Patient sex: M
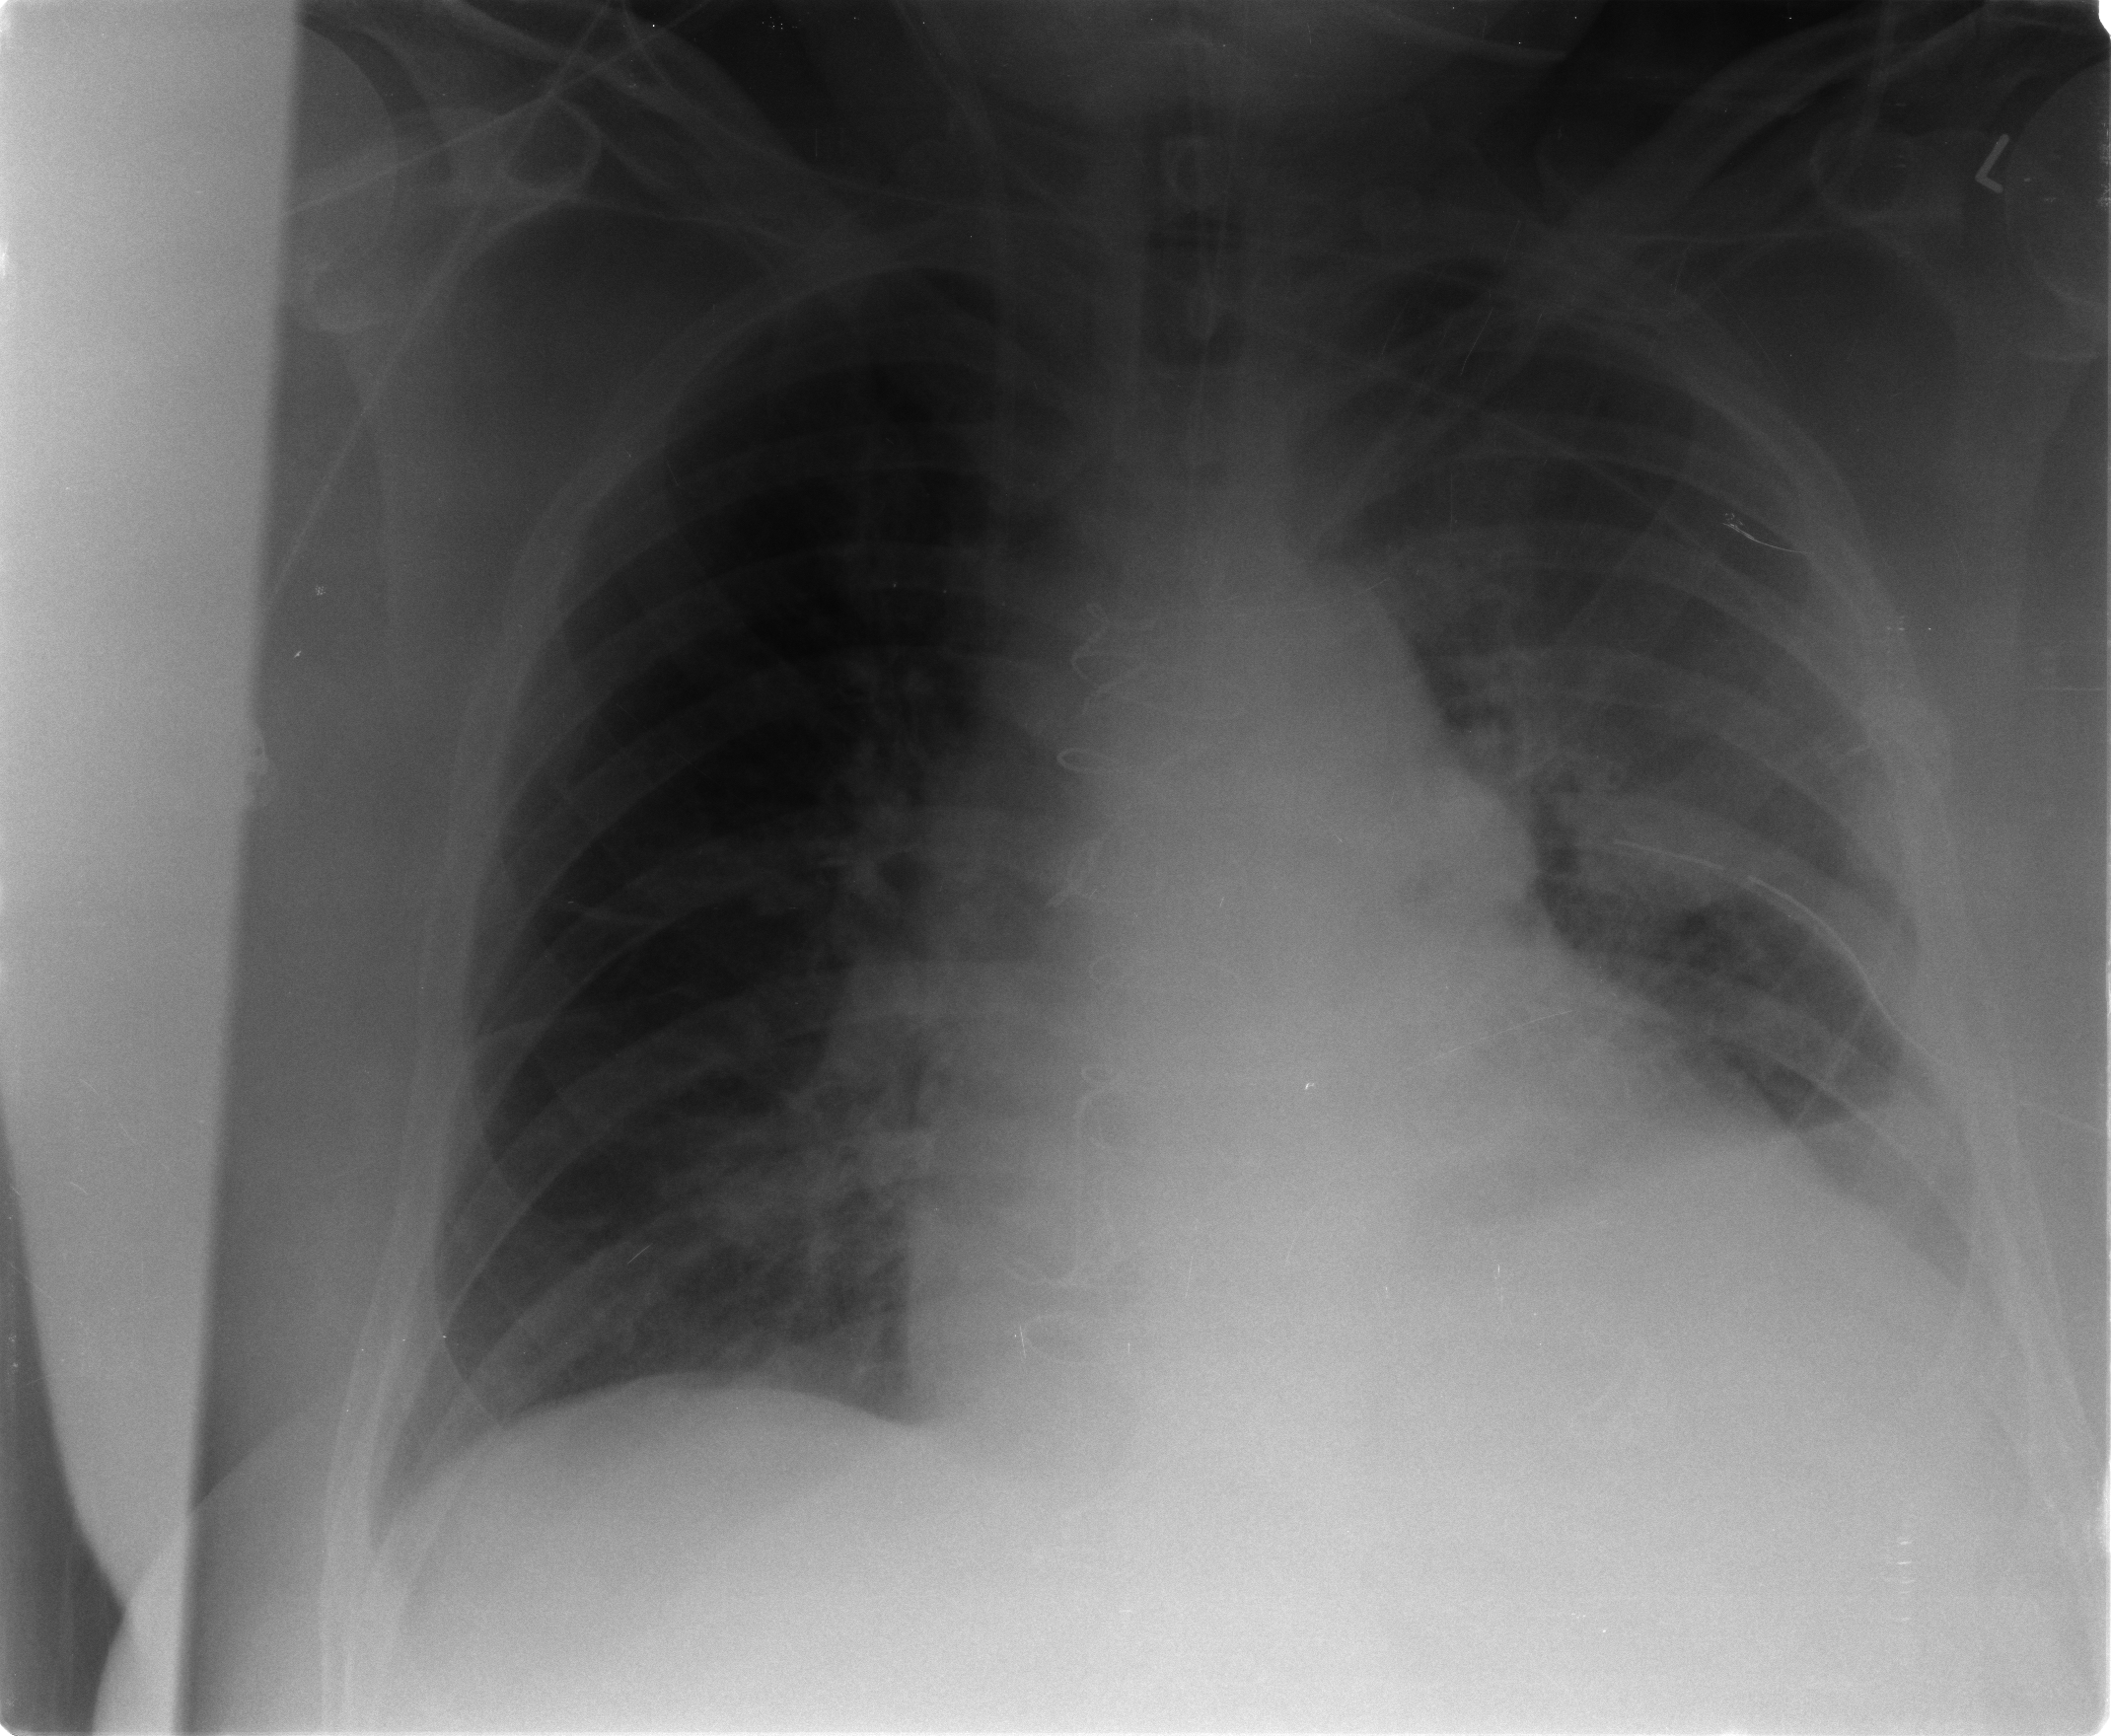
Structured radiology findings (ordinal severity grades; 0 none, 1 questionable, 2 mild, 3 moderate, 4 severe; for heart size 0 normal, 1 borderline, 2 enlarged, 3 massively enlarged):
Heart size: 2
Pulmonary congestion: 2
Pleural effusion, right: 0
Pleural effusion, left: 2
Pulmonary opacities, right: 0
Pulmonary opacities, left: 0
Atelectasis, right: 0
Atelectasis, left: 2